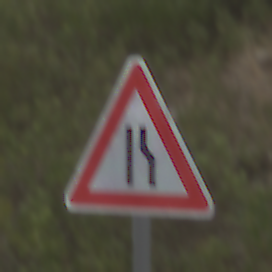
Verkehrszeichen: EinseitigVerengteFahrbahnRechts
Umgebung: Outdoor, Nature
Tageszeit: Midday
Wetter: Overcast
Licht: Natural
Jahreszeit: NotSpecified
Kontrast: LowContrast